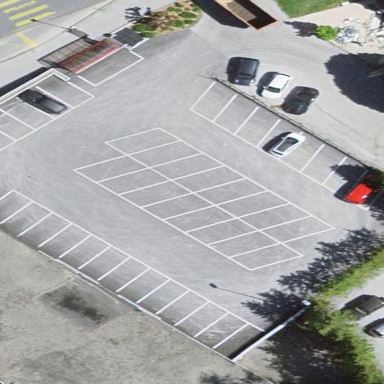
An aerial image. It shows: Multi-storey parking facility.